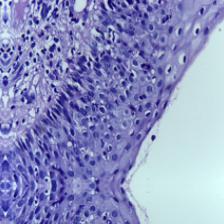
Diagnosis: OSCC